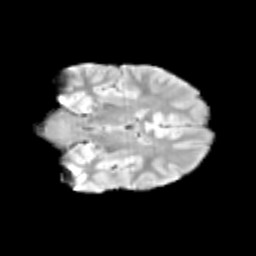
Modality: T2w
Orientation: coronal
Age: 9
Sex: male
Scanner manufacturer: siemens
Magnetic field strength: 3 T
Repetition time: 3.8 s
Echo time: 0.07 s